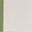
Piece: xx